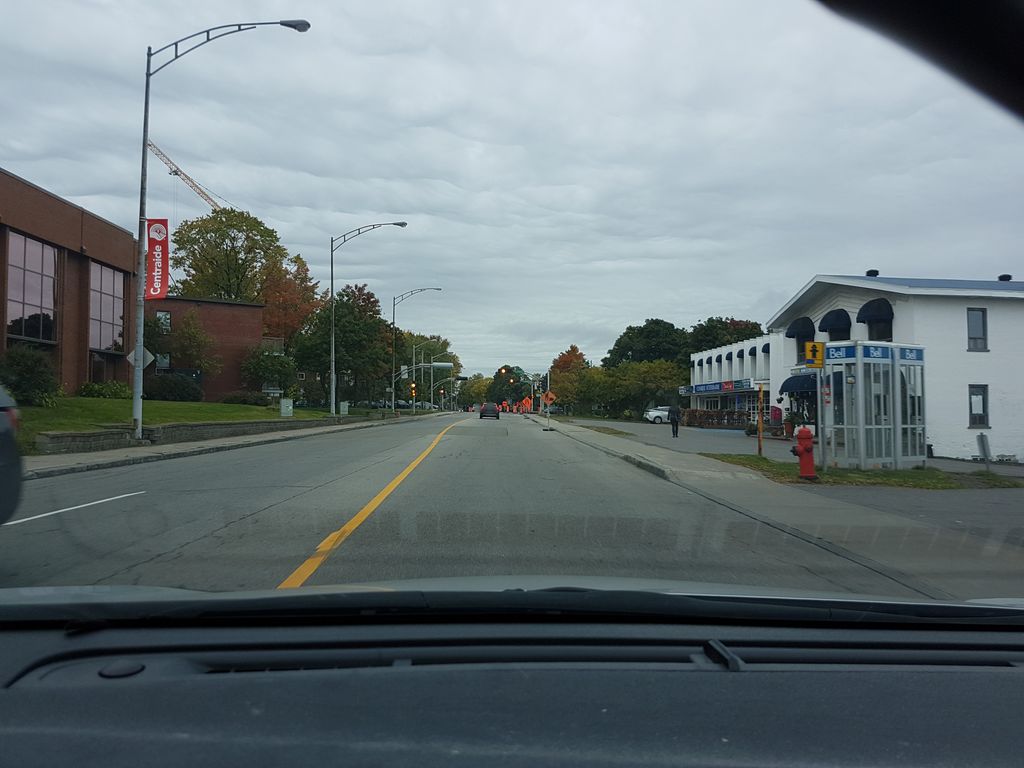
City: quebec_city